Question: I'm trying to build this:

I want to make it with just CSS and it needs to be responsive. I'm willing to use an image pattern.
The shadows (the left one and the striped one) can be of different colors. The approach must have that in mind.
This is what I have so far: <URL>
'''
body {
padding: 50px;
background-color: #000 !important;
}
.cube {
position: relative;
padding: 20px;
color: #fff;
border: 2px solid #fff;
background-color: #000;
}
.cube::before {
content:'';
position: absolute;
bottom: 25%;
left: -28px;
width: 40px;
height: 35%;
background-color: #fff;
transform: rotate(-70deg) skew(-70deg);
z-index: 0;
}
.cube::after {
content:'';
position: absolute;
right: 0;
bottom: -18px;
left: -15px;
height: 40px;
background: repeating-linear-gradient(-70deg, #000, #000 5px, #fff 4px, #fff 8px);
z-index: -1;
}
#cube1 {
float: left;
width: 30%;
}
#cube2 {
width: 25%;
float: right;
}
'''
'''
<link href="https://maxcdn.bootstrapcdn.com/bootstrap/3.3.5/css/bootstrap.min.css" rel="stylesheet"/>
<div class="cube" id="cube1">
<p>Lorem ipsum dolor sit amet, consectetur adipiscing elit.</p>
</div>
<div class="cube" id="cube2">
<p>Lorem ipsum dolor sit amet, consectetur adipiscing elit. Nunc quis nunc ut justo vehicula iaculis. Duis nec sapien eu nulla congue rhoncus non at mi. Fusce tincidunt accumsan enim quis pharetra. Nunc lorem magna, eleifend sed risus at, molestie auctor nulla..</p>
</div>
'''
I can't find a way to get the proper height for the left shadow.
References: <URL>
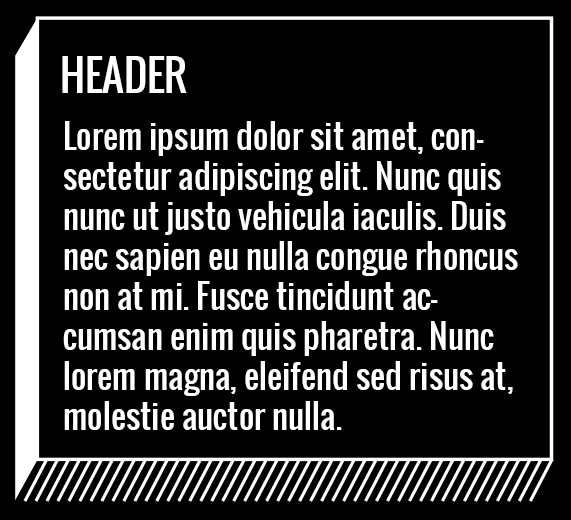
Answer: For the left shadow, use only 'skewY' instead of 'skew' and 'rotate'. Then you can position it much more precisely, using 'height:100%'.
Now the stripes of the bottom shadow extend to the left of the left shadow... I don't know if you want a wider left shadow or a higher bottom shadow, so I'll leave that as an exercise for the reader.
'''
body {
padding: 50px;
background-color: #000 !important;
}
.cube {
position: relative;
padding: 20px;
color: #fff;
border: 2px solid #fff;
background-color: #000;
}
.cube::before {
content:'';
position: absolute;
top:8px;
left:-10px;
width: 9px;
height: 100%;
background-color: #FFF;
transform: skewY(-70deg);
z-index: 0;
}
.cube::after {
content:'';
position: absolute;
right: 0;
bottom: -18px;
left: -15px;
height: 40px;
background: repeating-linear-gradient(-70deg, #000, #000 5px, #fff 4px, #fff 8px);
z-index: -1;
}
#cube1 {
float: left;
width: 30%;
}
#cube2 {
width: 25%;
float: right;
}
'''
'''
<link href="https://maxcdn.bootstrapcdn.com/bootstrap/3.3.5/css/bootstrap.min.css" rel="stylesheet"/>
<div class="cube" id="cube1">
<p>Lorem ipsum dolor sit amet, consectetur adipiscing elit.</p>
</div>
<div class="cube" id="cube2">
<p>Lorem ipsum dolor sit amet, consectetur adipiscing elit. Nunc quis nunc ut justo vehicula iaculis. Duis nec sapien eu nulla congue rhoncus non at mi. Fusce tincidunt accumsan enim quis pharetra. Nunc lorem magna, eleifend sed risus at, molestie auctor nulla..</p>
</div>
'''